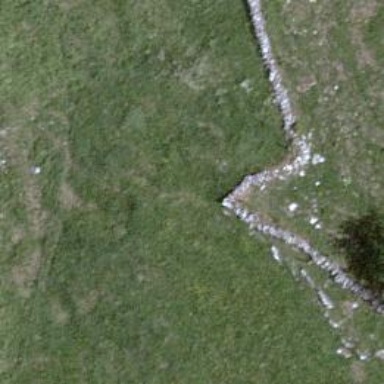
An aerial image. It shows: Wall is shown in the image.